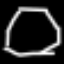
Label: octagon